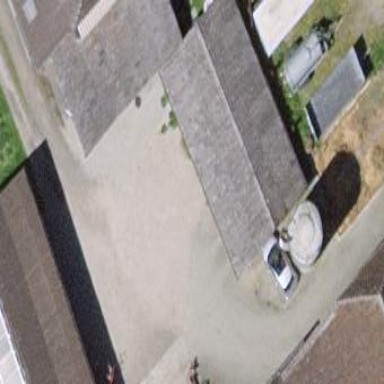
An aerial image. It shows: Rural barn.